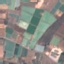
Land use / land cover: PermanentCrop